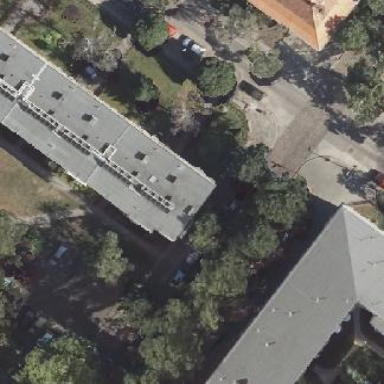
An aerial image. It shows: Apartment building with flat roof.